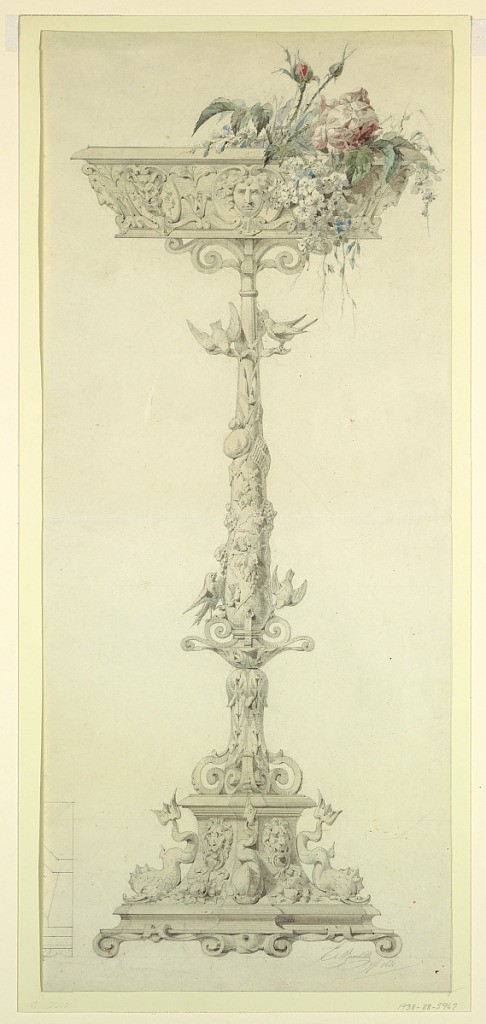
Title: Flower Stand
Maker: E. Bechetti, 19th century
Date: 1871
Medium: Graphite, watercolor Support: thick white wove paper
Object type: Drawing
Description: Vertical rectangle; a base with dolphins and lion masks with festoons; at the shaft birds, grapes and some utensils; around the bowl a frieze with escutcheons with masks; the bowl contains flowers; according to Rudolf Berliner, the design was intended to be carved in wood. (RB '45)